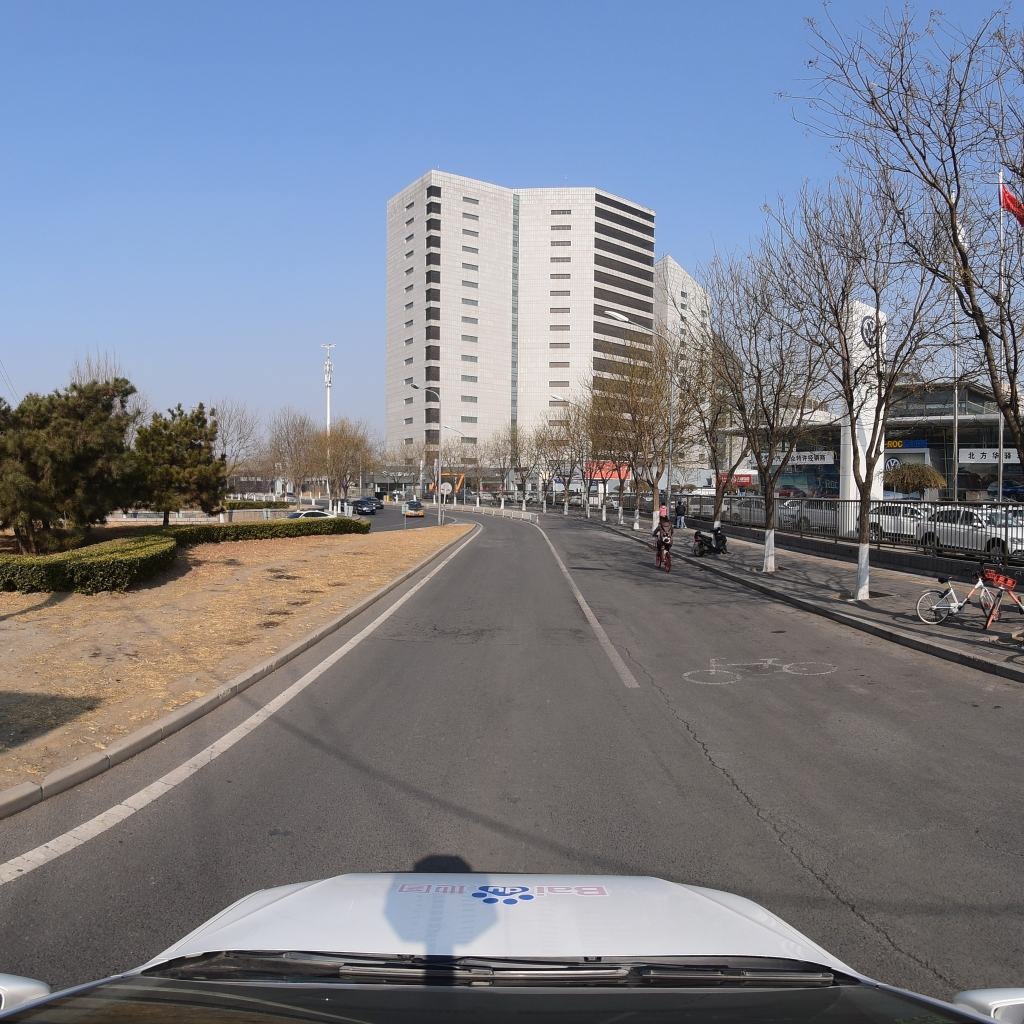
Region: Fengtai
Road damage annotations: alligator crack, alligator crack, longitudinal crack